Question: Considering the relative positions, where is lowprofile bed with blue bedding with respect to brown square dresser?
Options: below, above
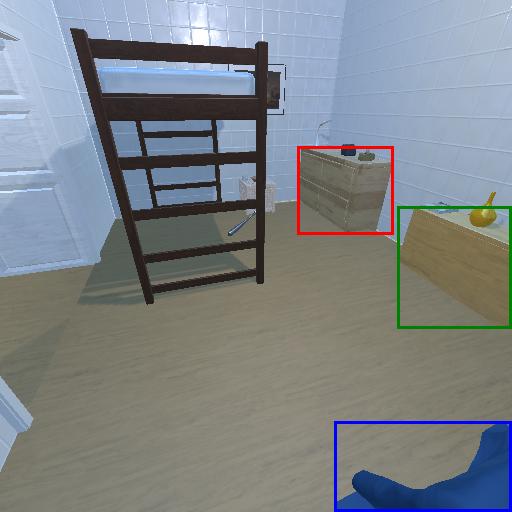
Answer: below